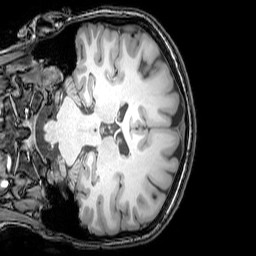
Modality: T1w
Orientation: coronal
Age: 20
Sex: female
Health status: healthy
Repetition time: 0.081 s
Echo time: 0.037 s